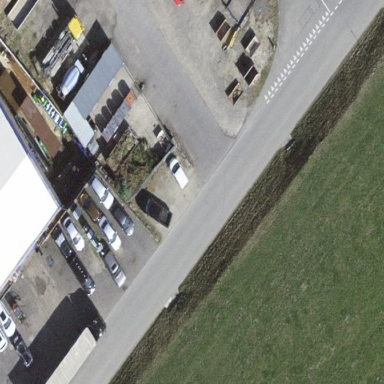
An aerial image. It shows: Recycling centre providing amenities for recycling.